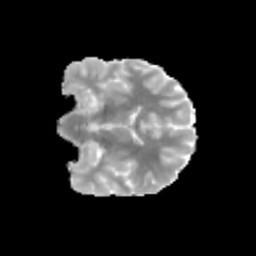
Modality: MD
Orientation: coronal
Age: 13
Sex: male
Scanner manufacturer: siemens
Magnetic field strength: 3 T
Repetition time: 3.8 s
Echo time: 0.07 s